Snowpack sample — Loveland Pass, Silver Plume, Colorado, USA (12/14/25, 10:50 AM MST)
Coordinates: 39.664, -105.882
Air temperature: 36 °F
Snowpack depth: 67 cm
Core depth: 30 cm
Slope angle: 6°, slope face: 326°
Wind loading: low
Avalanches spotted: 0
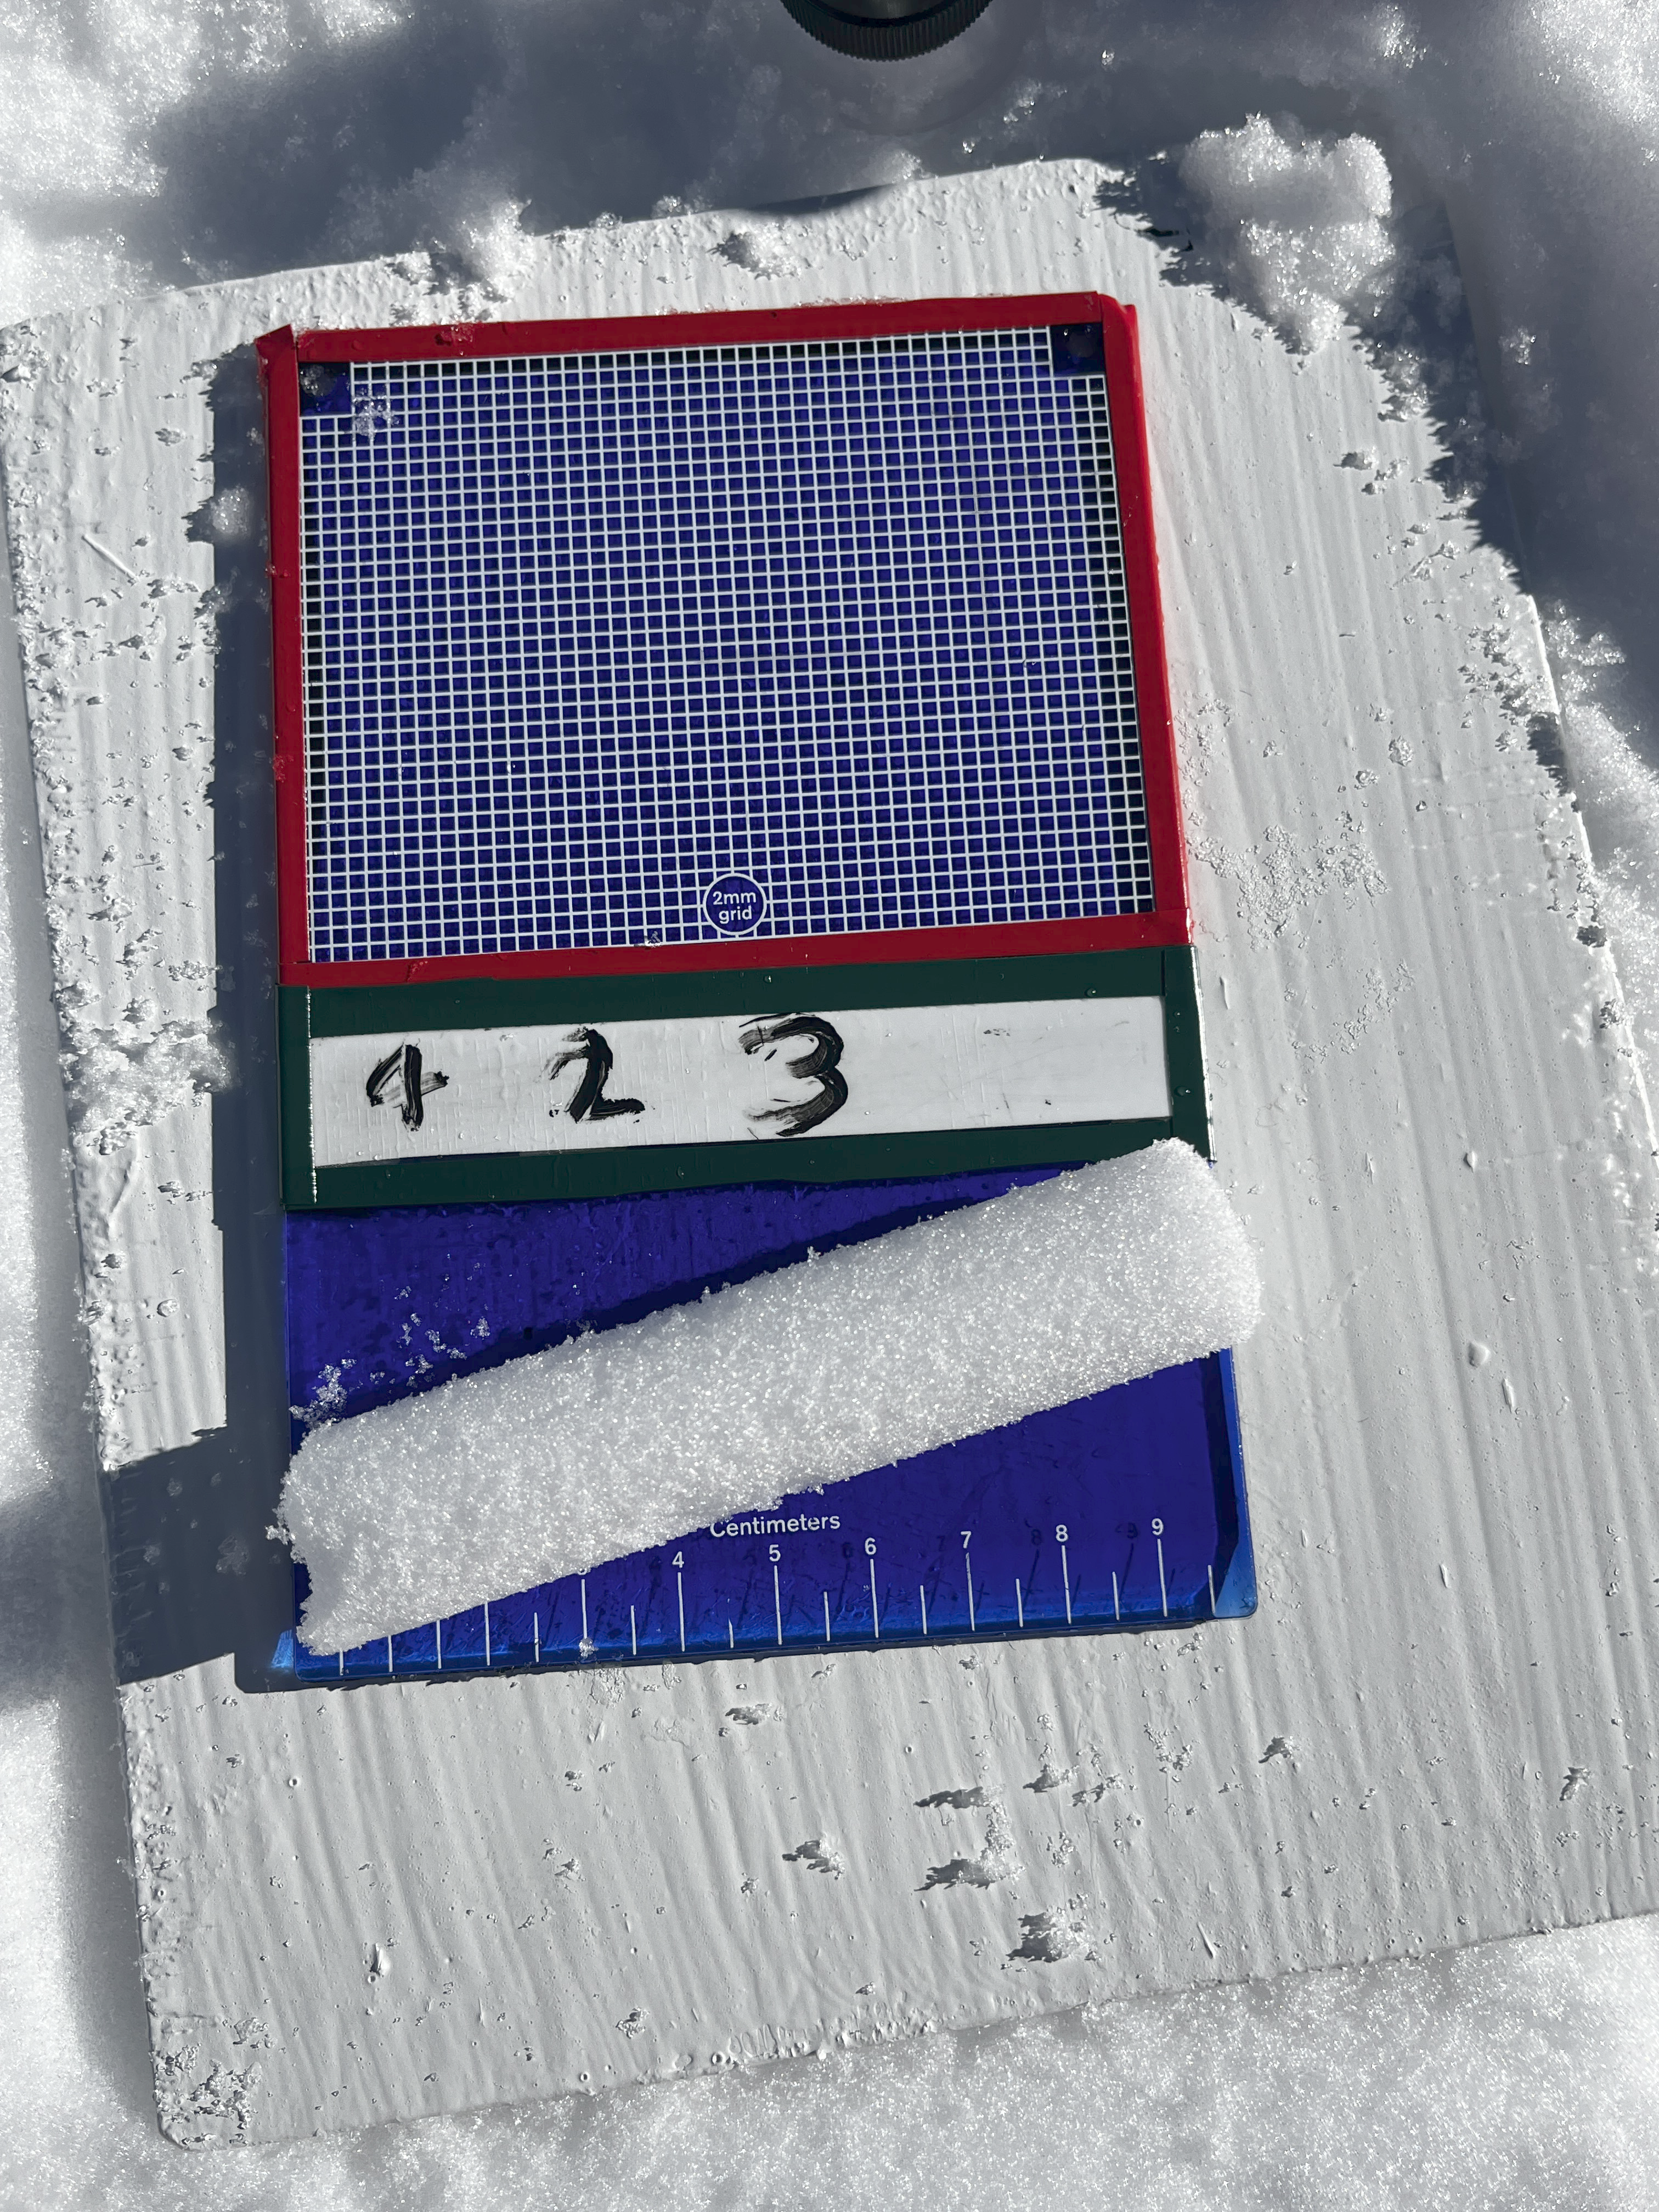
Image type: crystal_card
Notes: No avalanches spotted, very late start to the season with minimal snowpack